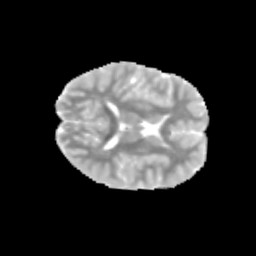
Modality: MD
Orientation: axial
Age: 9
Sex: male
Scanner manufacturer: siemens
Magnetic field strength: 3 T
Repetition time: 3.8 s
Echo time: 0.07 s